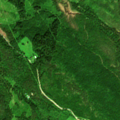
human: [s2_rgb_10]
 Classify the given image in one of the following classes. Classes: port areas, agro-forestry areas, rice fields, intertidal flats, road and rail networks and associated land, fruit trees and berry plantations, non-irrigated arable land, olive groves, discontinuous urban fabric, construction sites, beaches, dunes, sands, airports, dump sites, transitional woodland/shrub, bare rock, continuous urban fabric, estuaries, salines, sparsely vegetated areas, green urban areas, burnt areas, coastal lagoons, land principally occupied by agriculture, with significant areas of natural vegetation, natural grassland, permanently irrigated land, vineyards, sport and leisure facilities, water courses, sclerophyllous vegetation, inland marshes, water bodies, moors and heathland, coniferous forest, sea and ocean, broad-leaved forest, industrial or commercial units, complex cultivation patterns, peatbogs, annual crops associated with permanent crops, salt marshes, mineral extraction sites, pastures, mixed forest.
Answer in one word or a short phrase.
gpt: broad-leaved forest, coniferous forest, mixed forest, transitional woodland/shrub